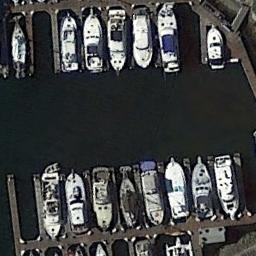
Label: harbor